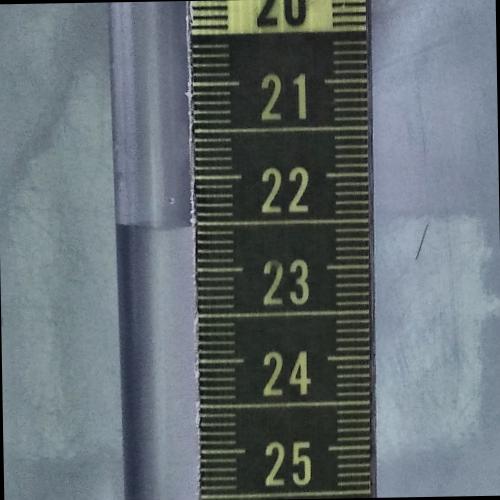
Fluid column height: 22.5 cm